Interaction volume radius: 5 \u00c5
Interaction volume height: 10 \u00c5
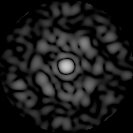
Disorder parameter: 0.8213